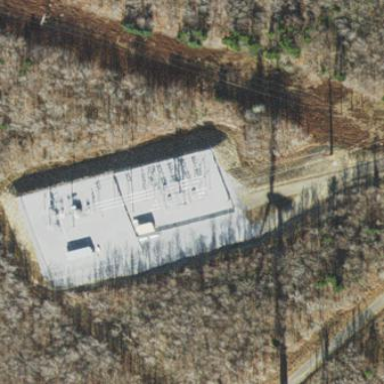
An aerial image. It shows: Distribution level power substation.